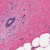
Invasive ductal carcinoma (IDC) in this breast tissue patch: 0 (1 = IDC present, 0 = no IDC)